五年级 · 立体几何学
（2022 春・岚㚖县期末）如图是一个长方体的平面展开图，求原长方体的表面积和体积。

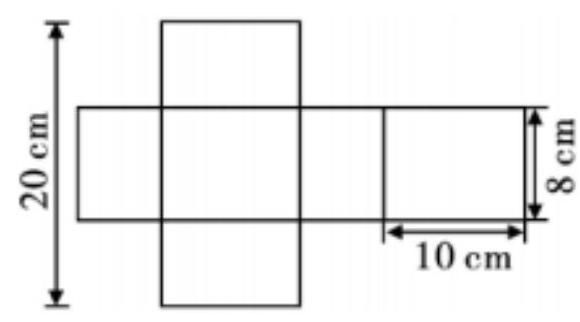
答案: 解$(20-8) \div 2=6(\mathrm{~cm})$

表面积: $（ 10 \times 8+10 \times 6+8 \times 6 ） \times 2$

$=188 \times 2$

$=376\left(\mathrm{~cm}^{2}\right)$

体积: $10 \times 8 \times 6$

$=80 \times 6$

$=480\left(\mathrm{~cm}^{3}\right)$